Question: I had some problems in my app
I made an app that can detect the available webcams and render them
we can shift from one webcam to another at any time
but the problems is when i switch the new render is shown as main stream and the old chosen webcam is shown in the background
Here is an image that shows the prob:

what i have done is releasing the graphbuilder and reinit again with the new filter it works but i'm not satisfied with this logic
'''
MessageBox(NULL,"this is the reload","",NULL);
if(this->videoFilter){ this->videoFilter->Release(); this->videoFilter=NULL; }
if(this->mediaEvent){ this->mediaEvent->Release(); this->mediaEvent=NULL; }
if(this->videoWindow){ this->videoWindow->Release(); this->videoFilter=NULL; }
if(this->mediaControl){ this->mediaControl->Release(); this->mediaControl=NULL; }
// and reallocate them
'''
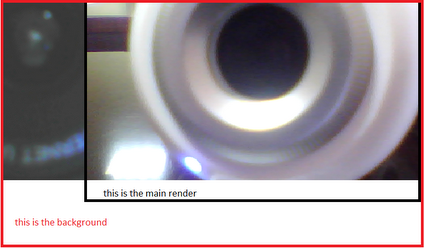
Answer: You didn't remove the filters from the graph. Releasing them is not removing.